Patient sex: F
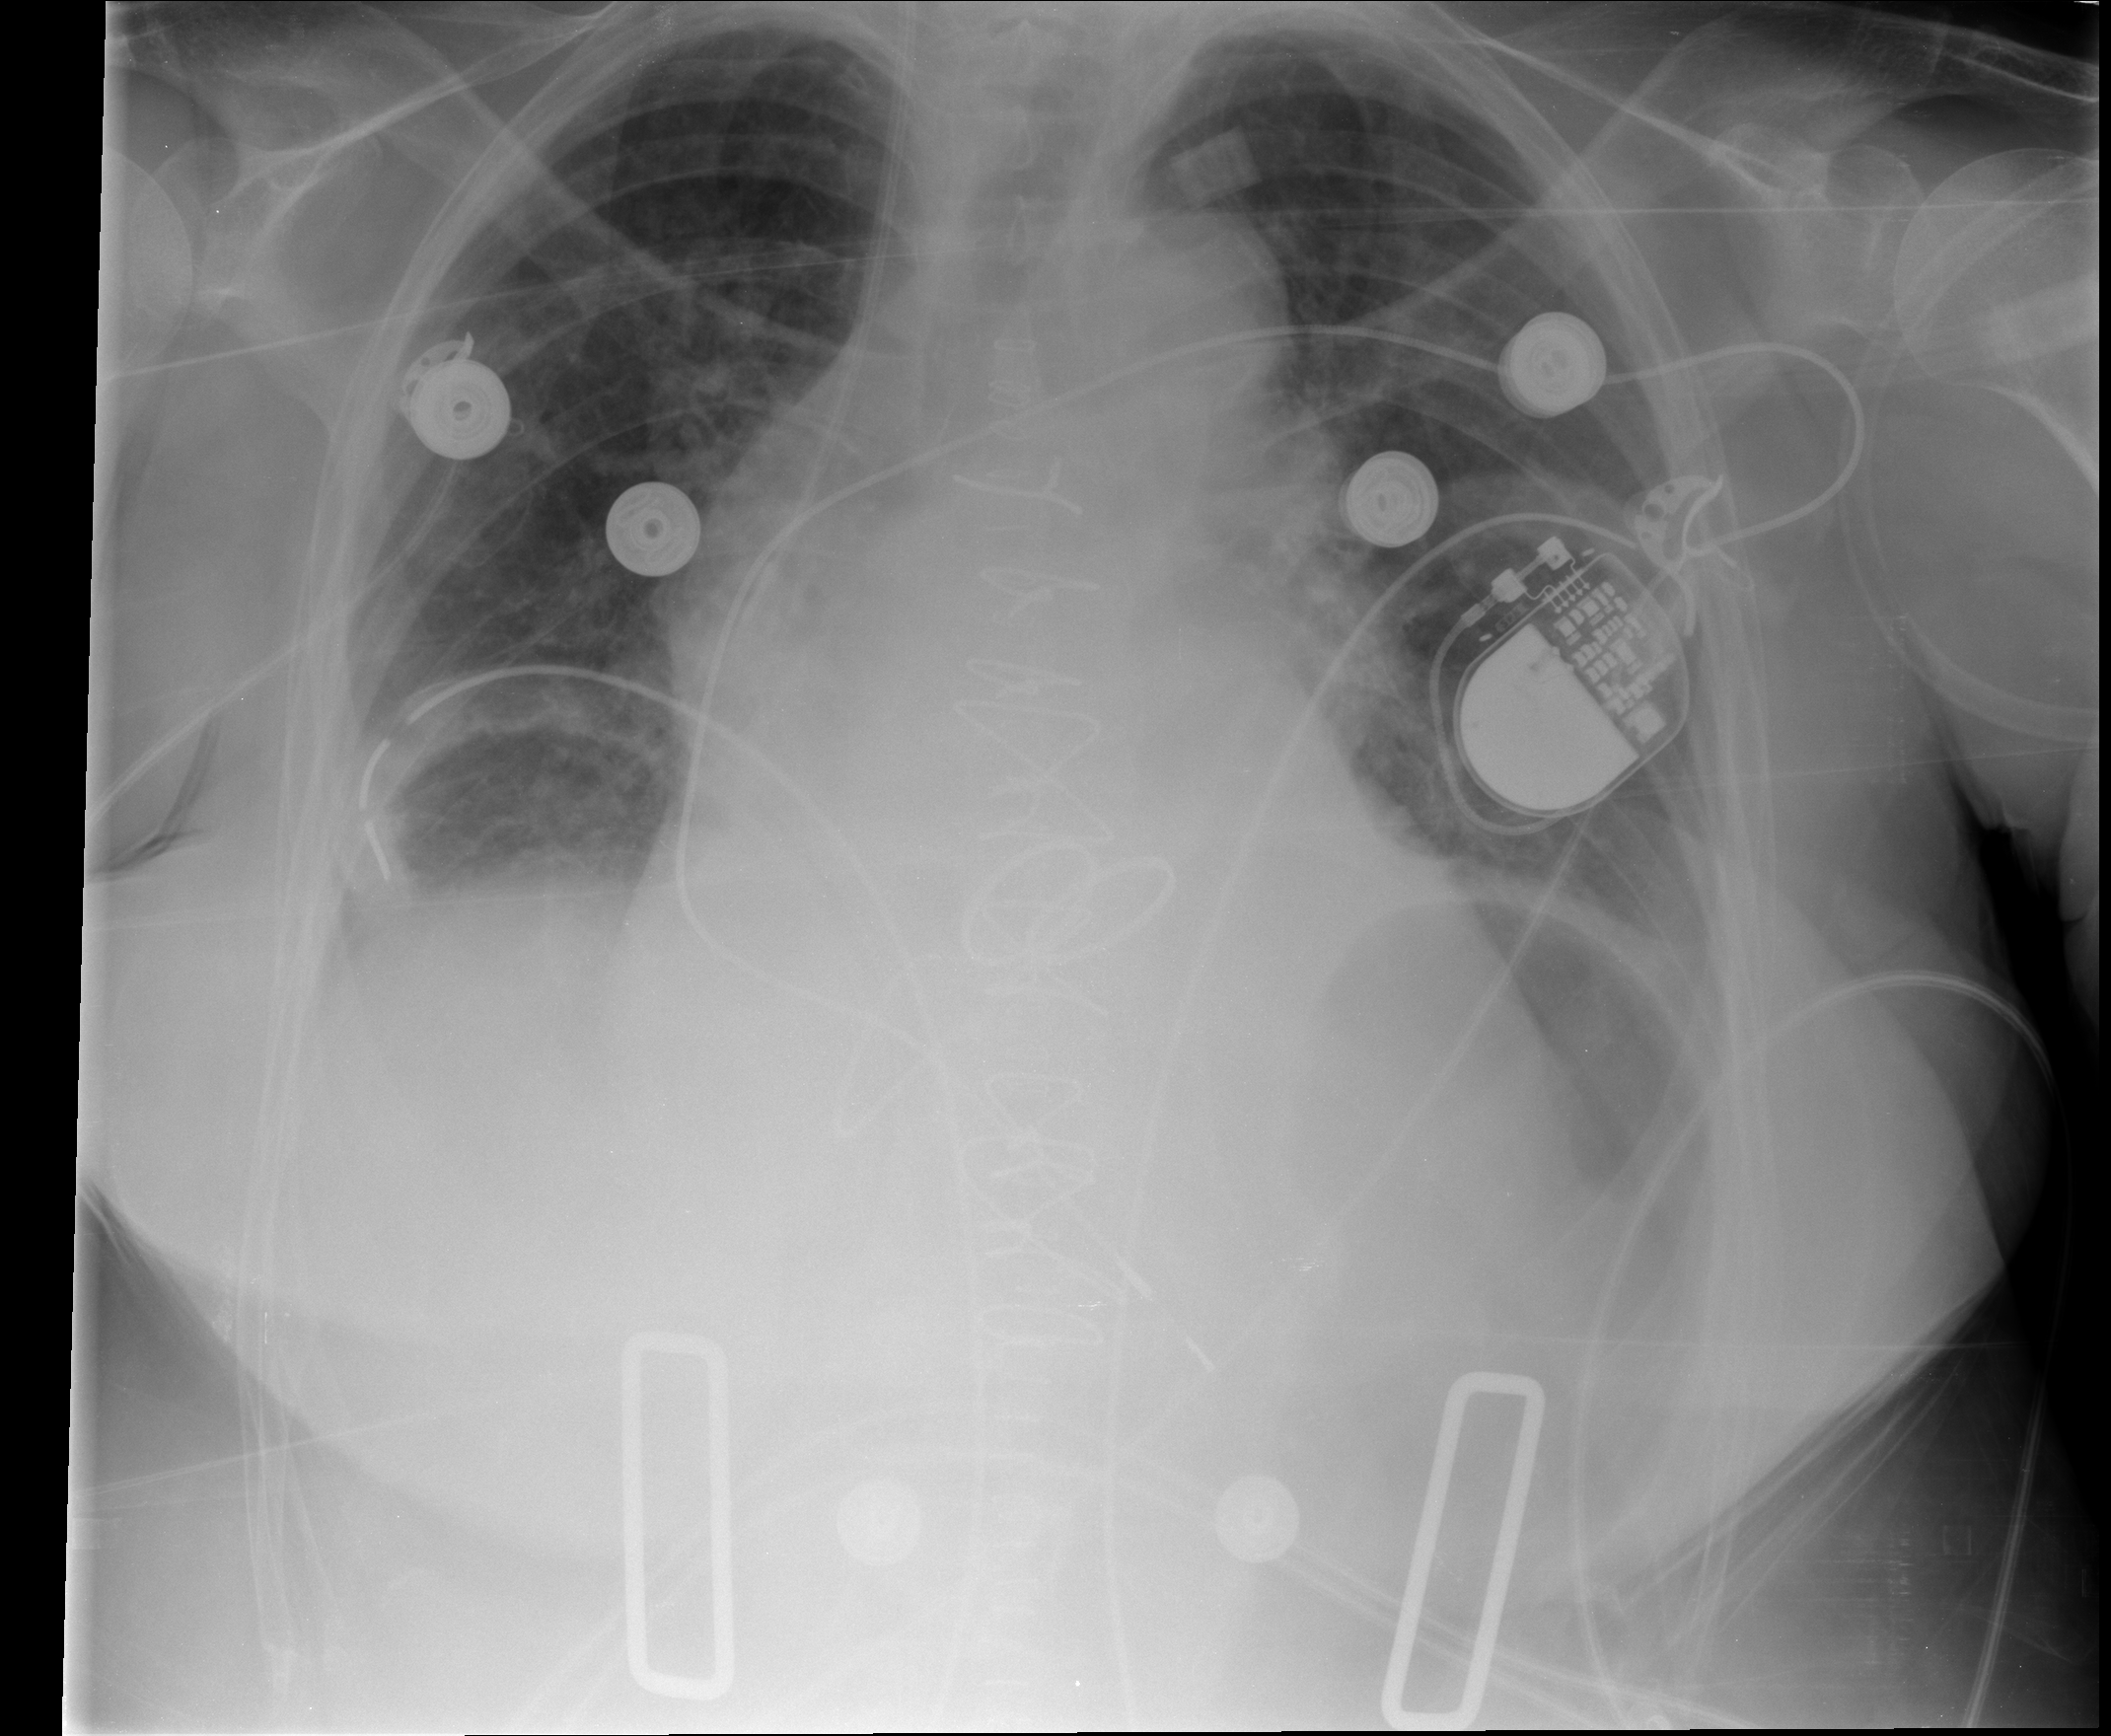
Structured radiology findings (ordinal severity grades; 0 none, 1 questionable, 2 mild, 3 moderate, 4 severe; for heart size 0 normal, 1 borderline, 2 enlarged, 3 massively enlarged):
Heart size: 1
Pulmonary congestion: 1
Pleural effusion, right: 1
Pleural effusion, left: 1
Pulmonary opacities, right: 1
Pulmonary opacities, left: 1
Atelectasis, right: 1
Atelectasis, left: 0